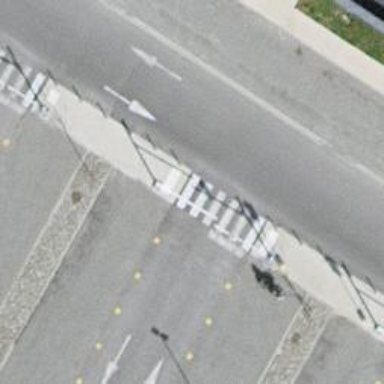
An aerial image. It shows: Sidewalk with surface of fine gravel.